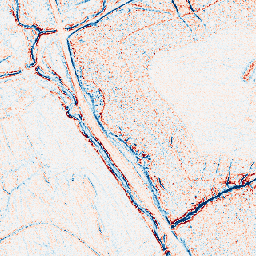
Category: edge_preserving
Decomposition family: bilateral
Decomposition parameters: d: 5
sigma_color: 100
sigma_space: 75
Upsampling method: nearest
Upsampling parameters: scale: 4
Upsampling scale: 4